Field crop: maize
Growth stage: 2
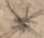
Species: salsola